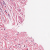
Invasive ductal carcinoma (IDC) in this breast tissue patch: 1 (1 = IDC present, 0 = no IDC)